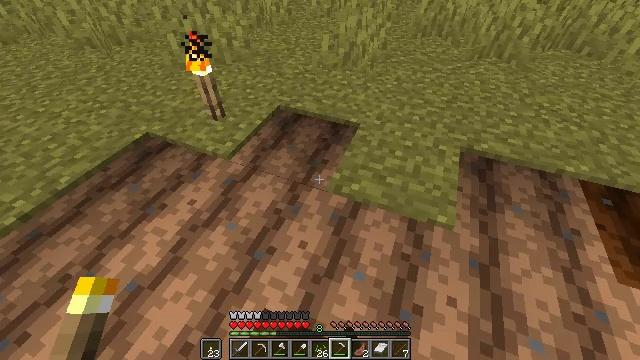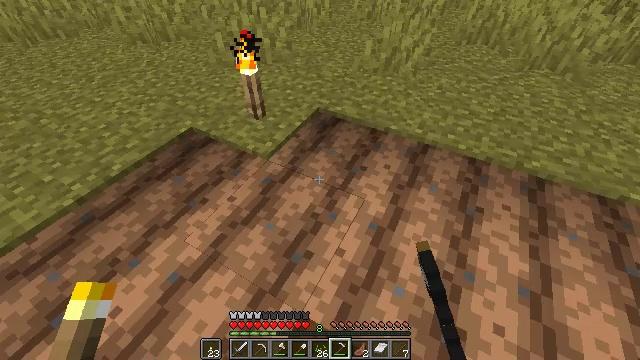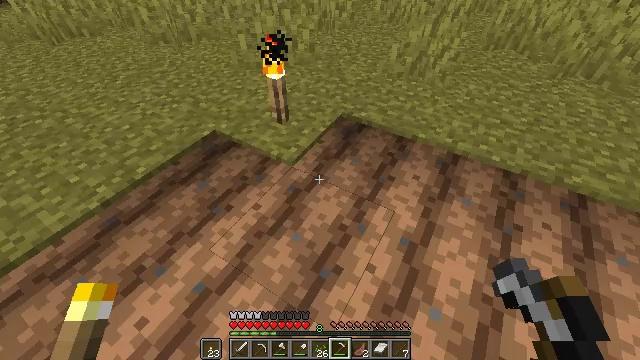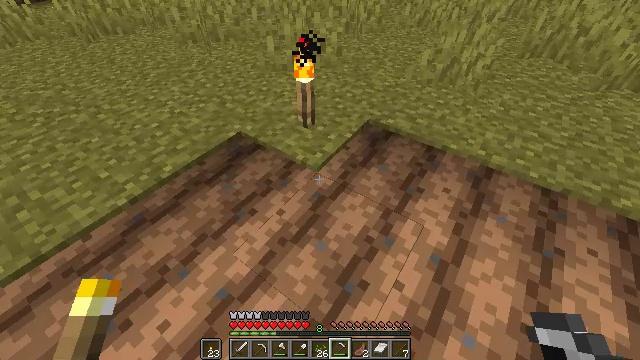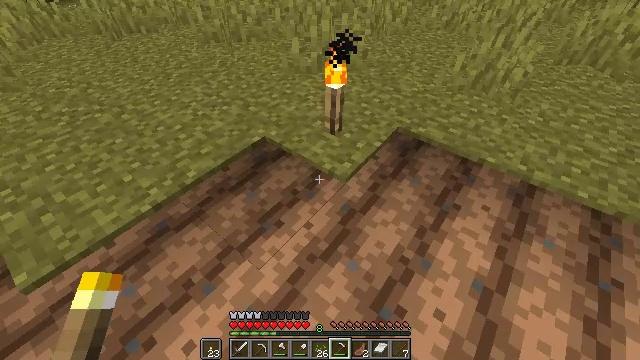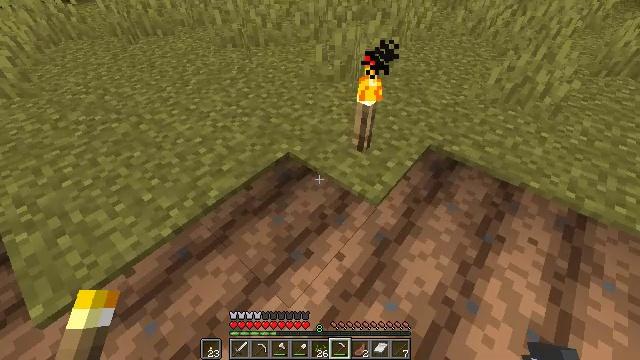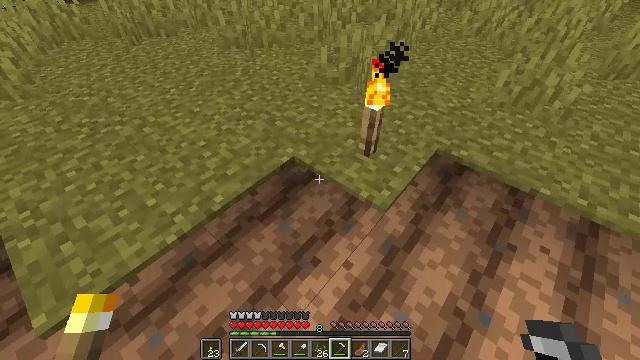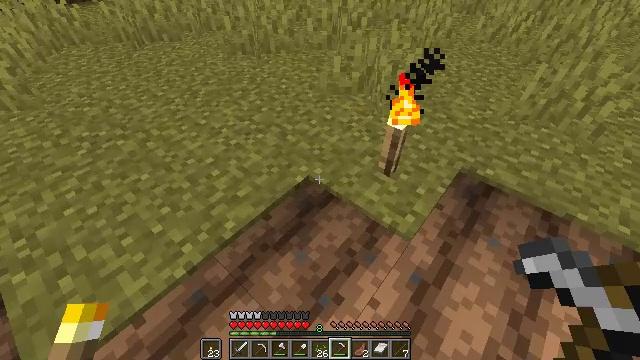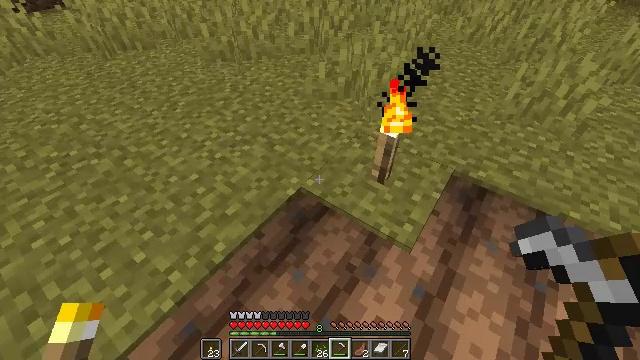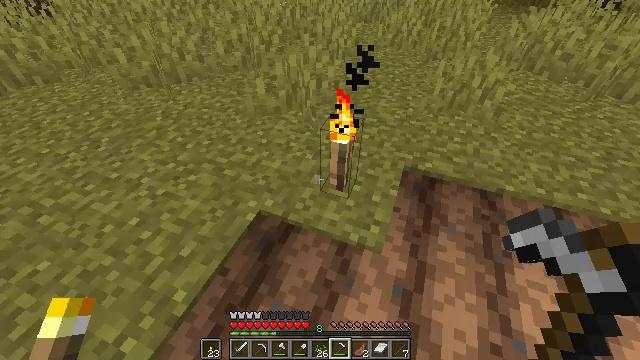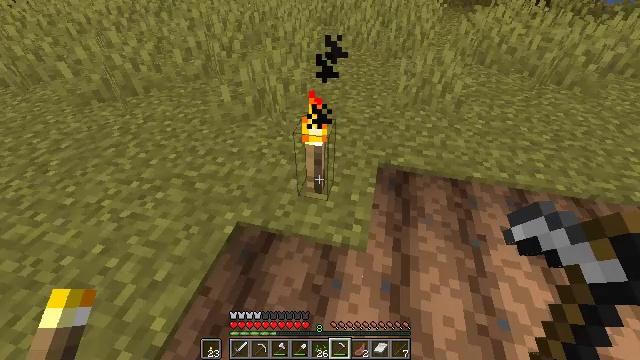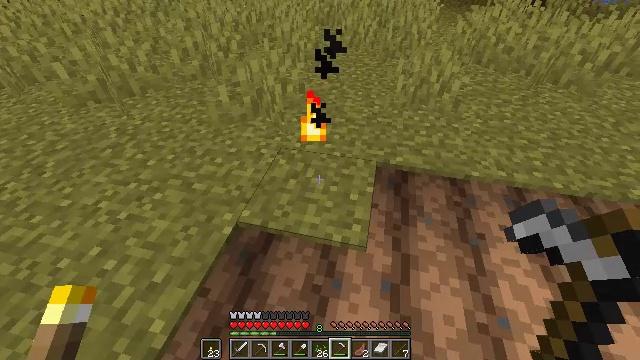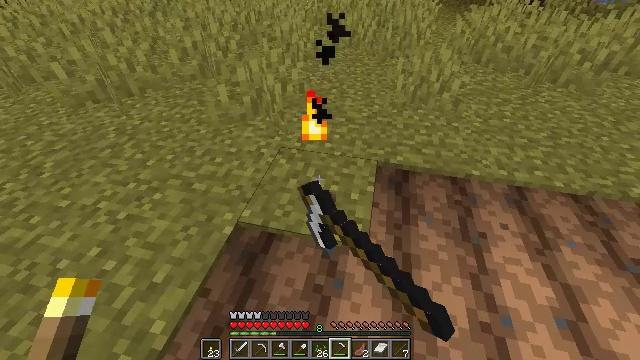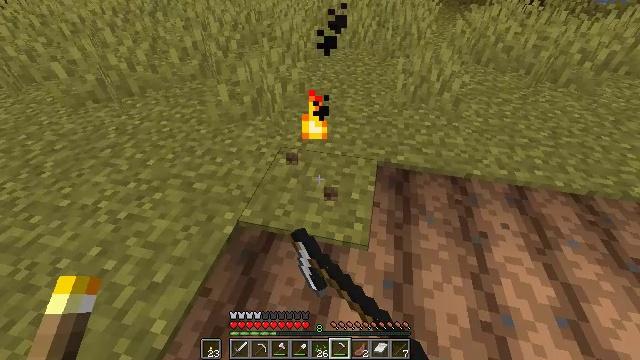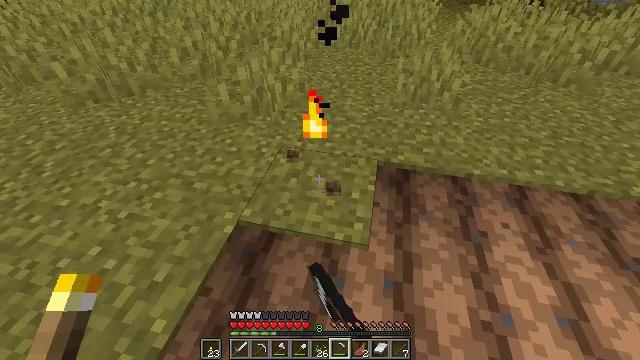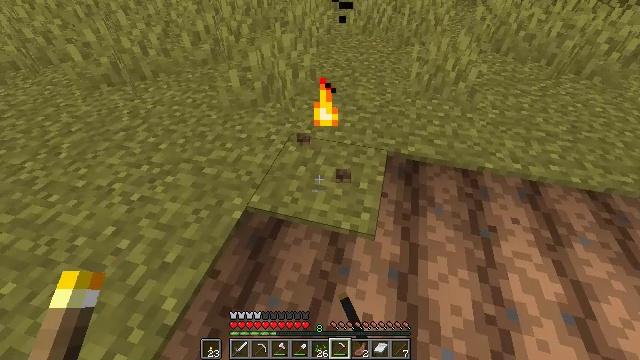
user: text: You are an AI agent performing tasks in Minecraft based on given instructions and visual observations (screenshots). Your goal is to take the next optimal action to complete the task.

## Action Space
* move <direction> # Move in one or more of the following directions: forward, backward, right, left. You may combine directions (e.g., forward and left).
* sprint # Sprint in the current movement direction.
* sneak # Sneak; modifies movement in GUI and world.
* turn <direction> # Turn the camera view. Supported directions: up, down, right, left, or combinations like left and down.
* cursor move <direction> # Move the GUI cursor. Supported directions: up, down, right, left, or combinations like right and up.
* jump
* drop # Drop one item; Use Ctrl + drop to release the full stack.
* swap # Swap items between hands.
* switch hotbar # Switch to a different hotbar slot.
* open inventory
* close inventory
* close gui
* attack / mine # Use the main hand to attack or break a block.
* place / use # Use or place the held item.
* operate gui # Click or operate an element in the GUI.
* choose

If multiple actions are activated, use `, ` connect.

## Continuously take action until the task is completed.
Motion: motion action
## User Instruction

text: Remove the torch from its spot.
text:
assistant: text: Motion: move forward and move left, turn left
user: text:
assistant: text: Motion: move forward and move left, turn left
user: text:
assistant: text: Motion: move forward and move left, turn left
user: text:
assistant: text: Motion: move forward and move left, turn left
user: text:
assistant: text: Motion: move forward and move left, turn left
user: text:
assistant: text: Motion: move forward and move left
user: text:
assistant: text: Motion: move forward
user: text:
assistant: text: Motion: turn right
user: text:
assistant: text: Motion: turn right and up
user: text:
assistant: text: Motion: turn right
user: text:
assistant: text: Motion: attack / mine
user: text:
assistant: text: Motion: attack / mine
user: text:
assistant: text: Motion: attack / mine
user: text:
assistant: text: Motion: no_op
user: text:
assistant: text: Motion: turn left and down, use / place
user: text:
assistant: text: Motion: use / place